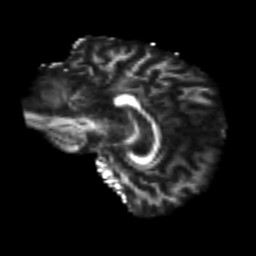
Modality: FA
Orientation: sagittal
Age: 42
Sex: male
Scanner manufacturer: siemens
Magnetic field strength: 3 T
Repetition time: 4.5 s
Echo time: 0.103 s